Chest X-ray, PA view. Patient: 57 years old, sex M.
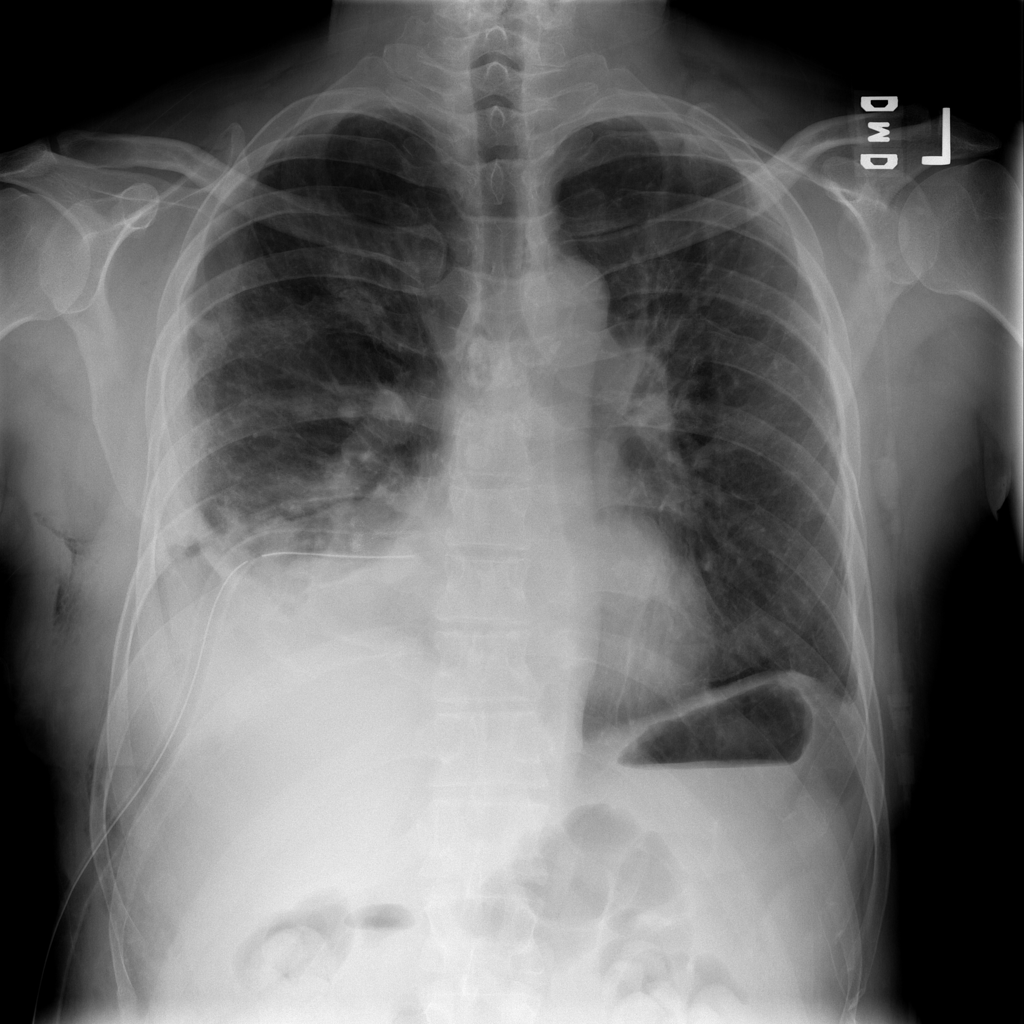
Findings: Atelectasis, Consolidation, Effusion, Emphysema, Fibrosis, Mass, Nodule